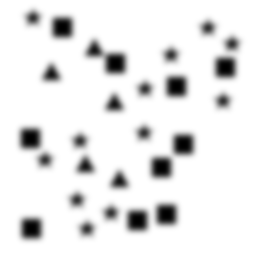
Squares: 10
Triangles: 5
Stars: 12
Total shapes: 27